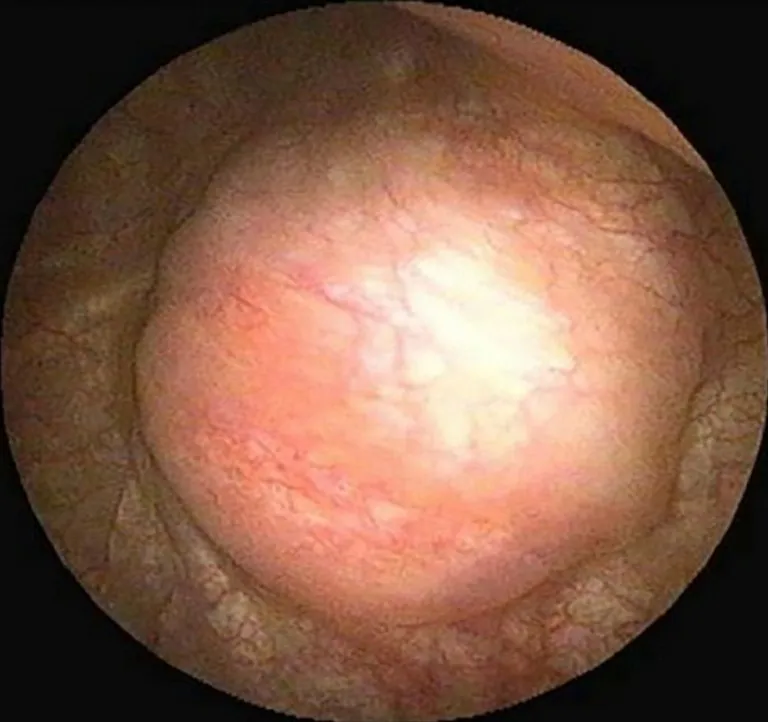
cystocopy showing bladder mass on the lateral right wall.
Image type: endoscopy (other_endoscopy)